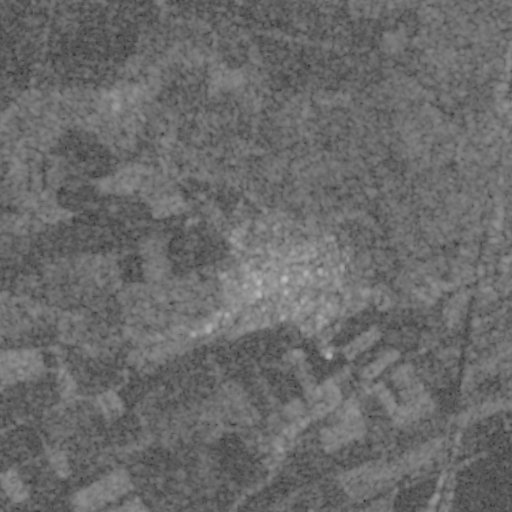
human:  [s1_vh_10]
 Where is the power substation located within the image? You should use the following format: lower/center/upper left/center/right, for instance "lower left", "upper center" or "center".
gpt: The power substation is located in the center of the image.
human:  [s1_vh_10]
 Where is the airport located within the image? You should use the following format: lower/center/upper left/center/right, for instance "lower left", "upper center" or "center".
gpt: There is no airport in the image.

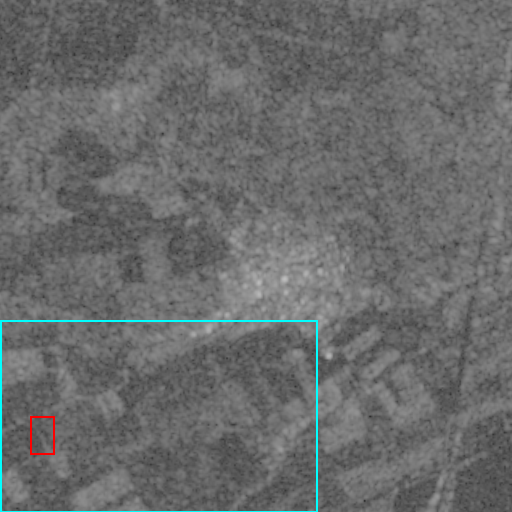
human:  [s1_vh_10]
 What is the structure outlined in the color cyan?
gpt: The structure outlined in cyan is a crop field.
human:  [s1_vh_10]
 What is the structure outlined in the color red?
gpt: The structure outlined in red is a park.
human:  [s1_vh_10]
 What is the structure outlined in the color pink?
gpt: There is no pink outline.